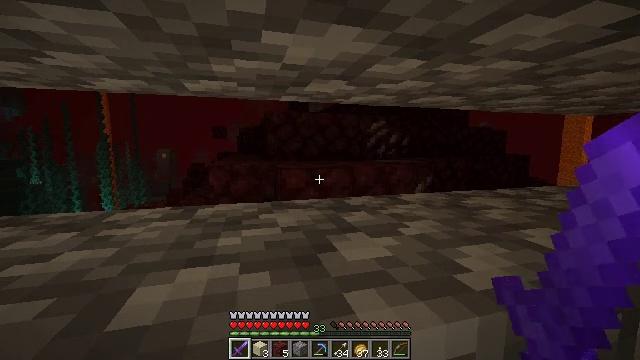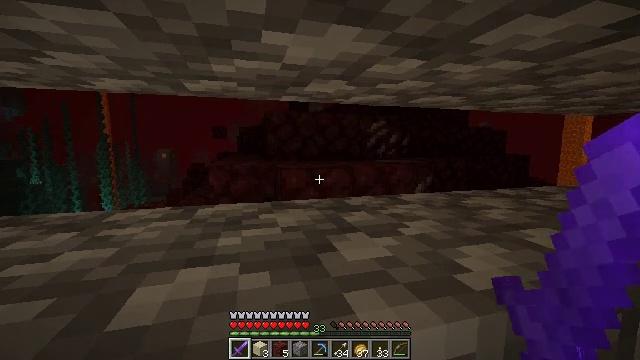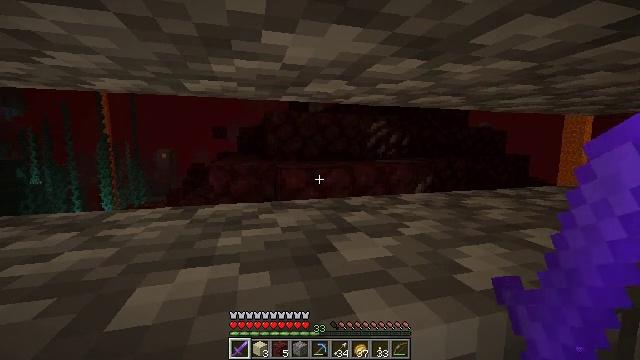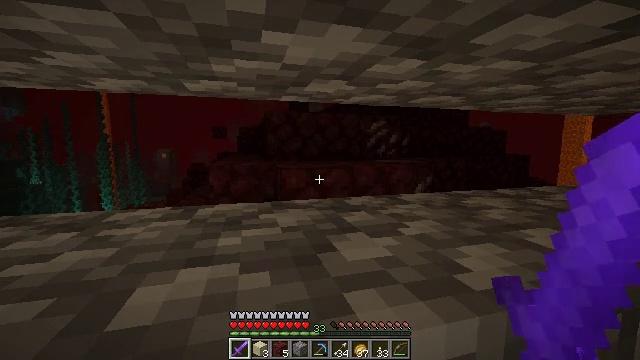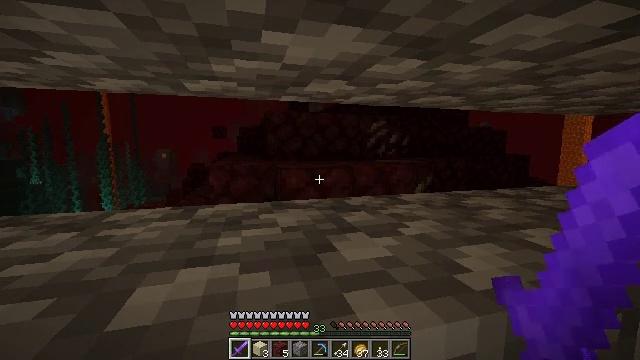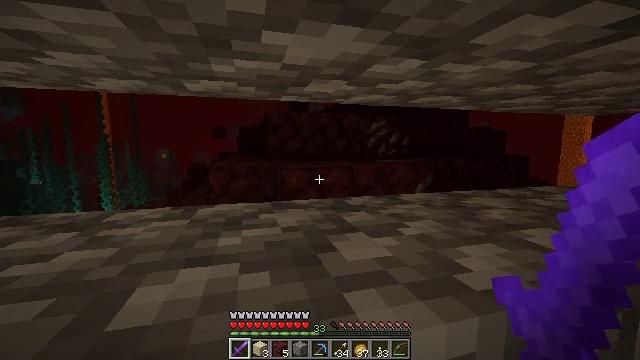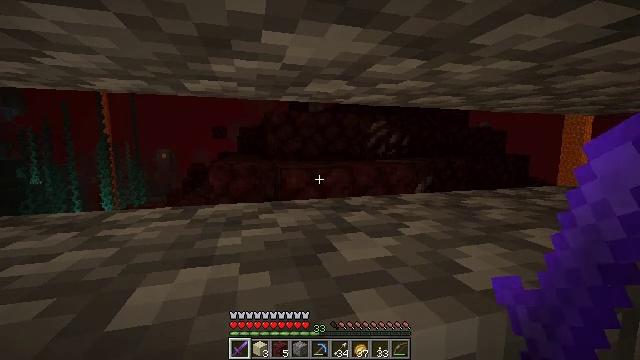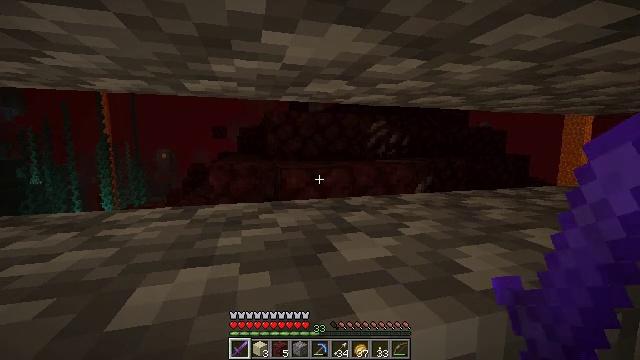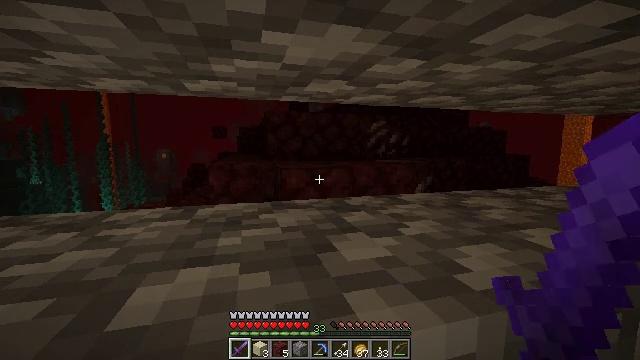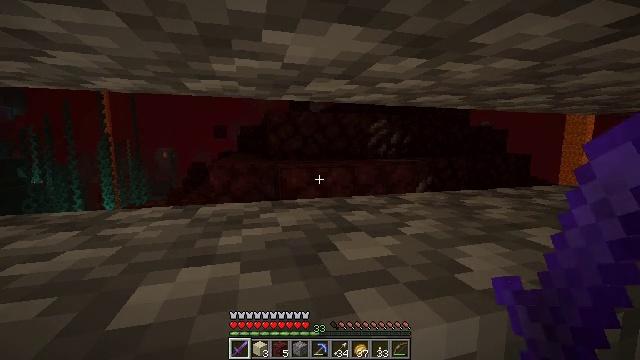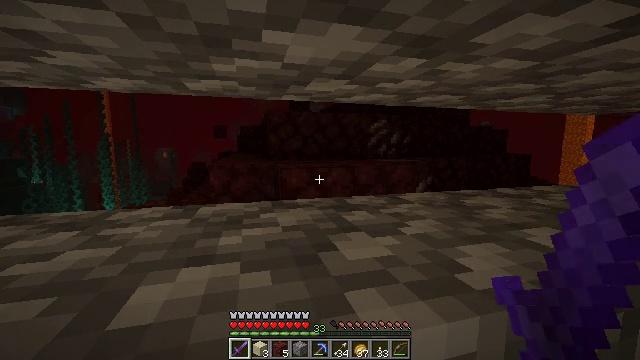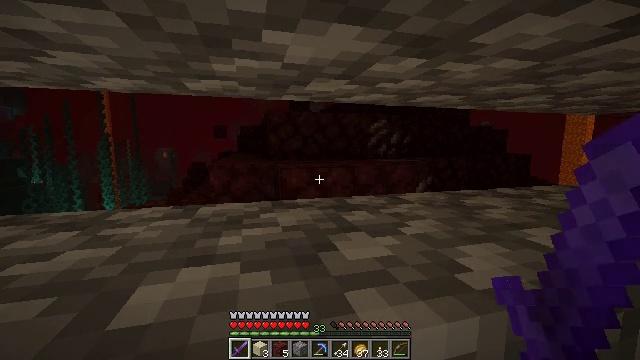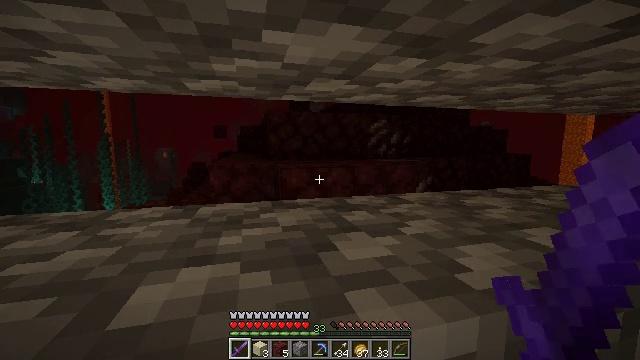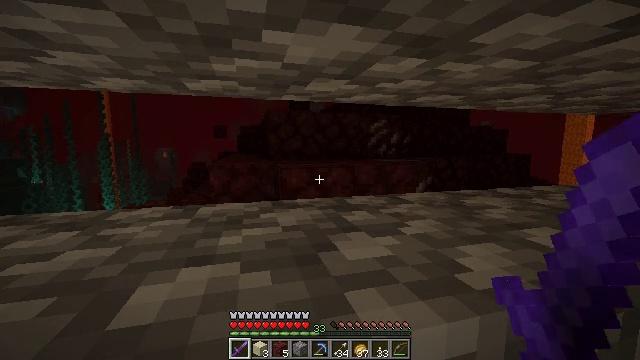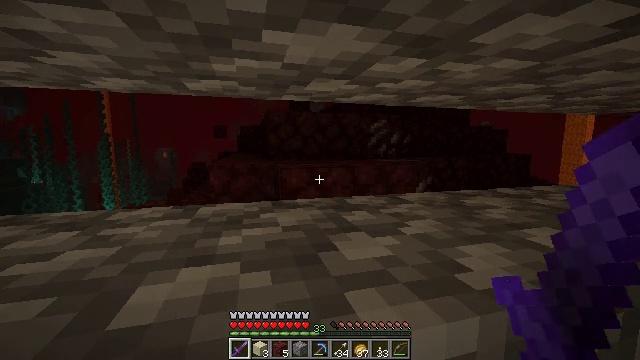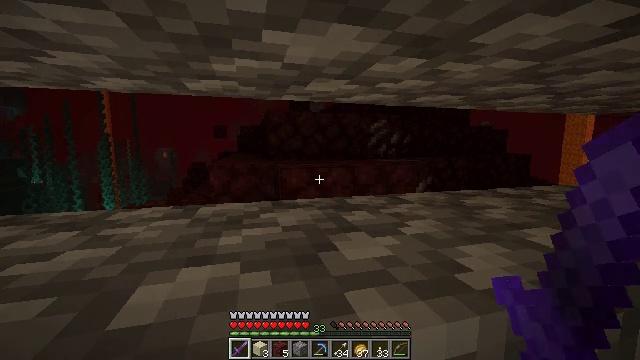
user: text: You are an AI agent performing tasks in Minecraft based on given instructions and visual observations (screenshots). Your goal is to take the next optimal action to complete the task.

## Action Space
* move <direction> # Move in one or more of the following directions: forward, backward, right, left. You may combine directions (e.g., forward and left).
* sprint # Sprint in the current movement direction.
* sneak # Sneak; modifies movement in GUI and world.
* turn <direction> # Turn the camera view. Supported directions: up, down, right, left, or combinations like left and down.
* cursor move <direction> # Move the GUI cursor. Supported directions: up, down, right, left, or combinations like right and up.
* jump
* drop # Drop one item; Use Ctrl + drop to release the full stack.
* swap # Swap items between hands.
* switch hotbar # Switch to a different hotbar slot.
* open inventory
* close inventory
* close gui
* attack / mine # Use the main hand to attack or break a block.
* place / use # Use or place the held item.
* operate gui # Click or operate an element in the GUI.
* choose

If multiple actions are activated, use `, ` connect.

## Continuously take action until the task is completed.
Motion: motion action
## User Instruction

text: Mine the cobblestone slab.
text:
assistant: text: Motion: no_op
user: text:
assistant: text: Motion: no_op
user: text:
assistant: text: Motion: no_op
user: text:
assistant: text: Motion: no_op
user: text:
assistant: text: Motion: no_op
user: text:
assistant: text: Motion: no_op
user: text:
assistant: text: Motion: no_op
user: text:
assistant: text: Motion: no_op
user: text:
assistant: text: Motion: no_op
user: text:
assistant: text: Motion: no_op
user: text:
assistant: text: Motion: no_op
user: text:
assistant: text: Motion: no_op
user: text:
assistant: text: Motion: no_op
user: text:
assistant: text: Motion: no_op
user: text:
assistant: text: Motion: no_op
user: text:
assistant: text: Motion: no_op
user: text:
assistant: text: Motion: no_op
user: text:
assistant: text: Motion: no_op
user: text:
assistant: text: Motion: no_op
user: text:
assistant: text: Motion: no_op
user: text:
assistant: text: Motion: no_op
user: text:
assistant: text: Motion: no_op
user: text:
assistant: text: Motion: no_op
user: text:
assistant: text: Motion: no_op
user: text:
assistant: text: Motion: no_op
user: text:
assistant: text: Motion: no_op
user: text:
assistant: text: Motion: no_op
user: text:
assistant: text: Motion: no_op
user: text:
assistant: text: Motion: no_op
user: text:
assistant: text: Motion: no_op